Field crop: maize
Growth stage: 1
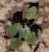
Species: chenopodium